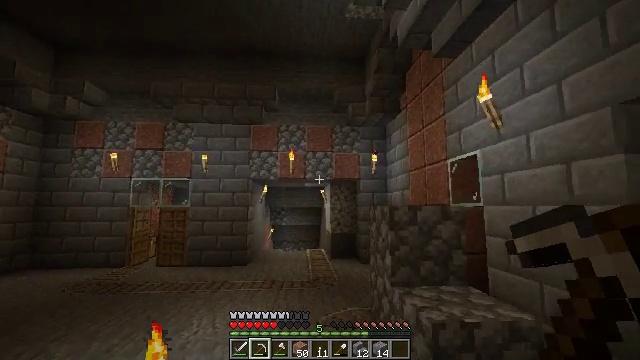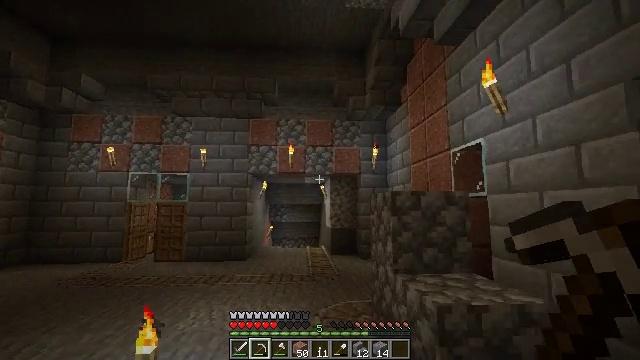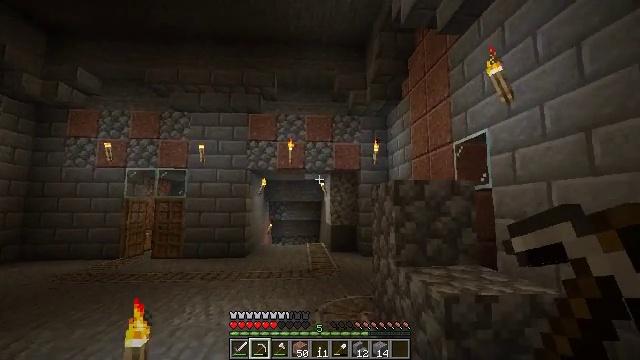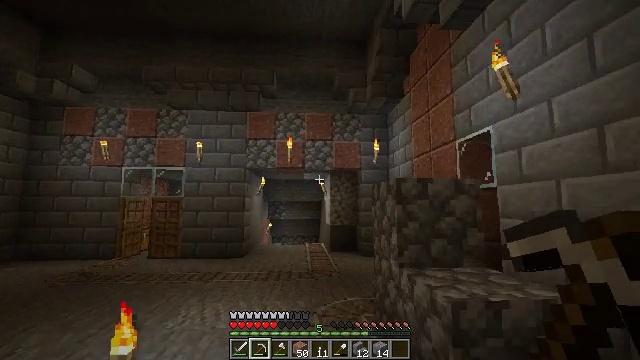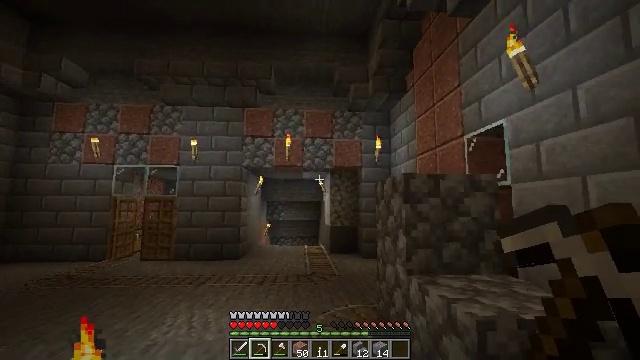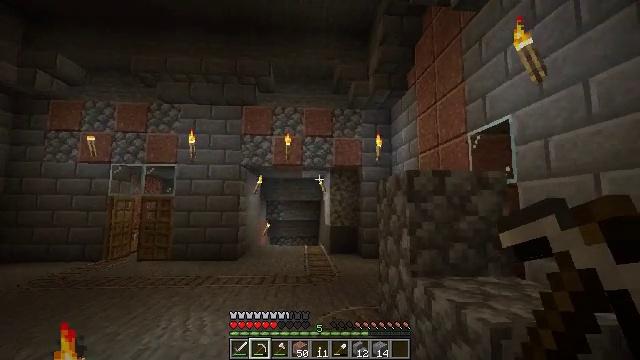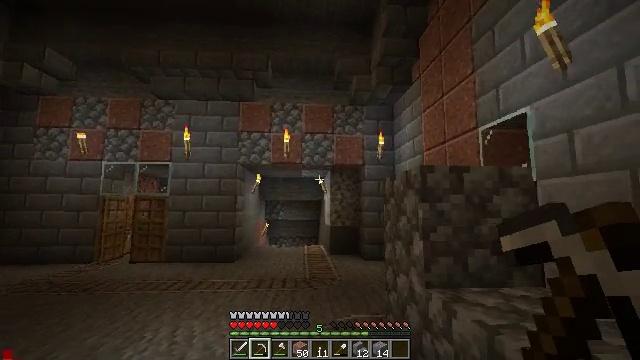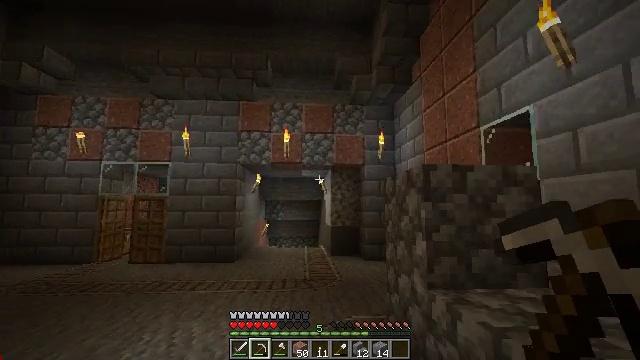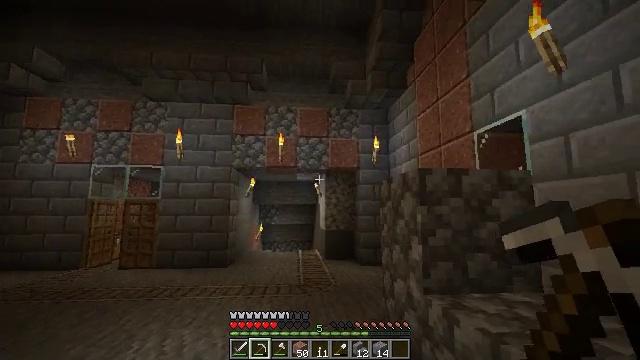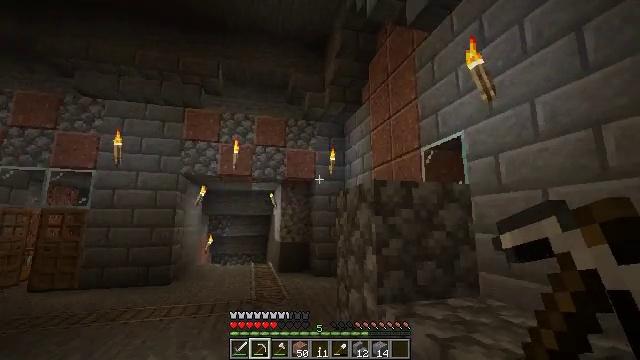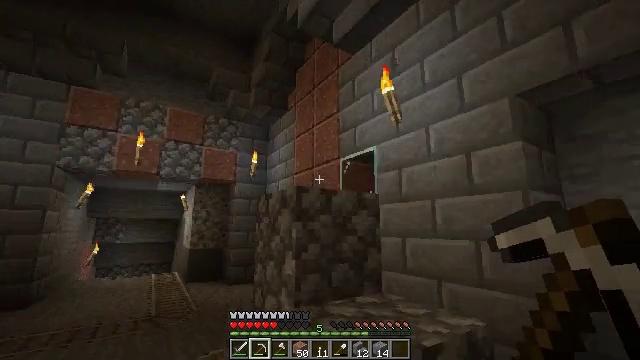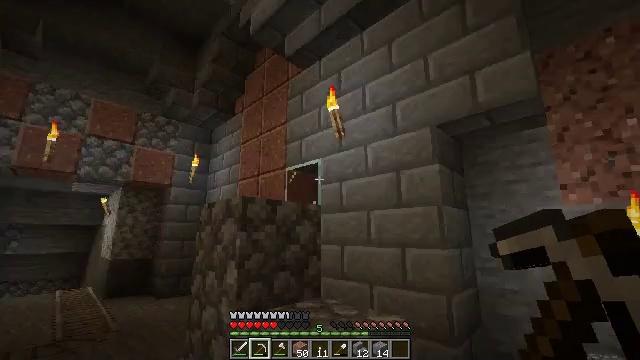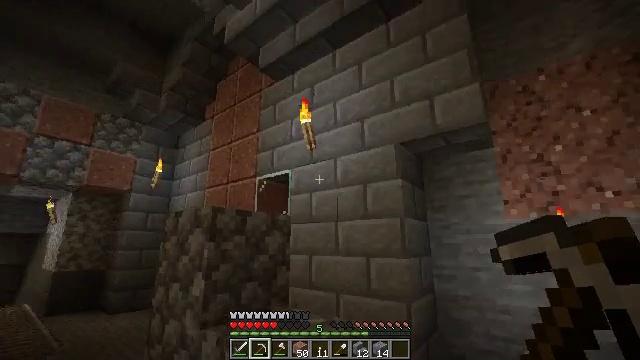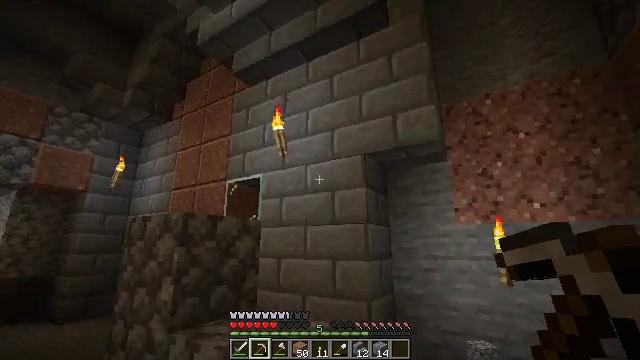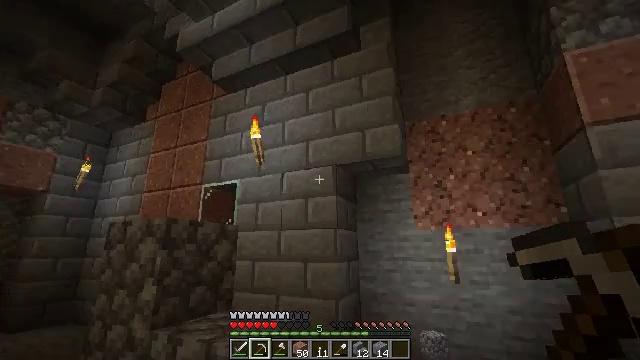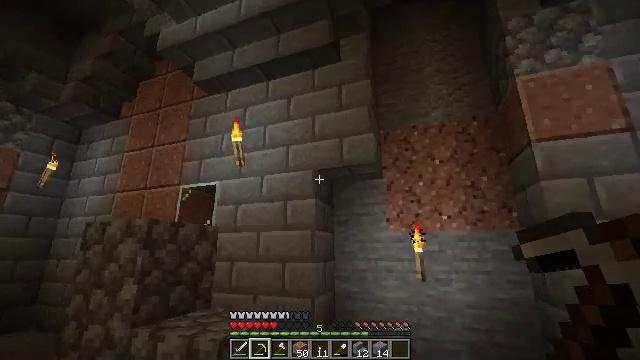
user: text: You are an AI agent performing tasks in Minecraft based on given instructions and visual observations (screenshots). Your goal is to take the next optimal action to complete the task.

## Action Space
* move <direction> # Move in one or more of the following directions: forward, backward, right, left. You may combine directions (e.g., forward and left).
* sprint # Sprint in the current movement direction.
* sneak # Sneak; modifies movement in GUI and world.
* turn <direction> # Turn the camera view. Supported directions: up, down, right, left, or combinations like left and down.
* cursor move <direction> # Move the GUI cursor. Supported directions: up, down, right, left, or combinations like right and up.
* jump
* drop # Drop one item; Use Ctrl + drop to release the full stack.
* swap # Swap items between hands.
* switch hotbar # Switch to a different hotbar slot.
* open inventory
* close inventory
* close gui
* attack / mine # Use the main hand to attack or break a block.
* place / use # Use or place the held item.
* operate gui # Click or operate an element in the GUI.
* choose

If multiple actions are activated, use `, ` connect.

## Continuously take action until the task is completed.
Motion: motion action
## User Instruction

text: Attack the polished granite to obtain it.
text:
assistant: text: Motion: move forward
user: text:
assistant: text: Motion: move forward
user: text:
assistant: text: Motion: move forward
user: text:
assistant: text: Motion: move forward
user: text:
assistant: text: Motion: move forward
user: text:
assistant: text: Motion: no_op
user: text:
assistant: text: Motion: no_op
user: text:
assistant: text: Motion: turn right
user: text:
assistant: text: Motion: turn right and up
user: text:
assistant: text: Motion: move back, turn right and up
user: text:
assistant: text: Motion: move back, turn right and up
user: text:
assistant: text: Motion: move back, turn right and up
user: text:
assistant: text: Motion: move back, turn right
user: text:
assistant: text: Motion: move back, turn right
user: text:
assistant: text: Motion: move back, turn right
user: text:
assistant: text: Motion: move back, turn right
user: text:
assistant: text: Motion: move back, turn right
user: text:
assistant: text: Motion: move back, turn right
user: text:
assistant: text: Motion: move back, turn right
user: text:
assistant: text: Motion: move back, turn right and up
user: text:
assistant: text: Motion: move back, turn right and up
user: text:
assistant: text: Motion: move back, turn right
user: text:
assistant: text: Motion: move back, turn right
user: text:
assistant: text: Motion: move back
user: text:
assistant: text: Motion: move back
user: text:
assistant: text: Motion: move back
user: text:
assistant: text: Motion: move back
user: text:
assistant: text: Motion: move back
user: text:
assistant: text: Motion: move back
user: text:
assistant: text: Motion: move back